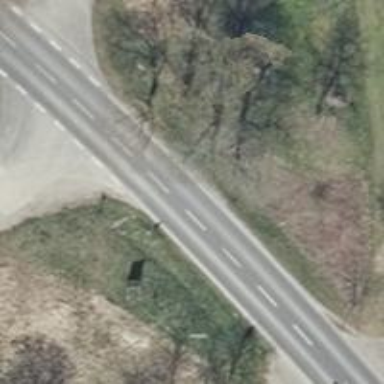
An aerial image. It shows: Asphalt road classified as primary highway.